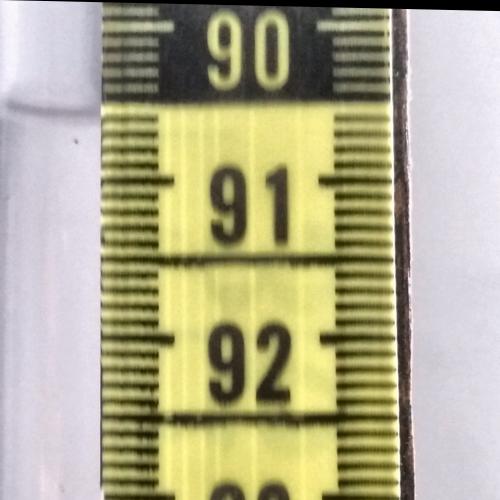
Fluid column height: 90.6 cm